Question: '''
if x->a and y-> b
then
from x->a == xy-->ay [ir2] xy-->a [ir4]
from y->b == xy-->xb [ir2] xy-->b [ir4]
therefore xy-->ab [ir5]
'''

But elmasri navathe says , x-->a and y-->b DOES NOT IMPLY xy-->ab
i am just starting with functional dependency , so could some one point out what i am missing ?
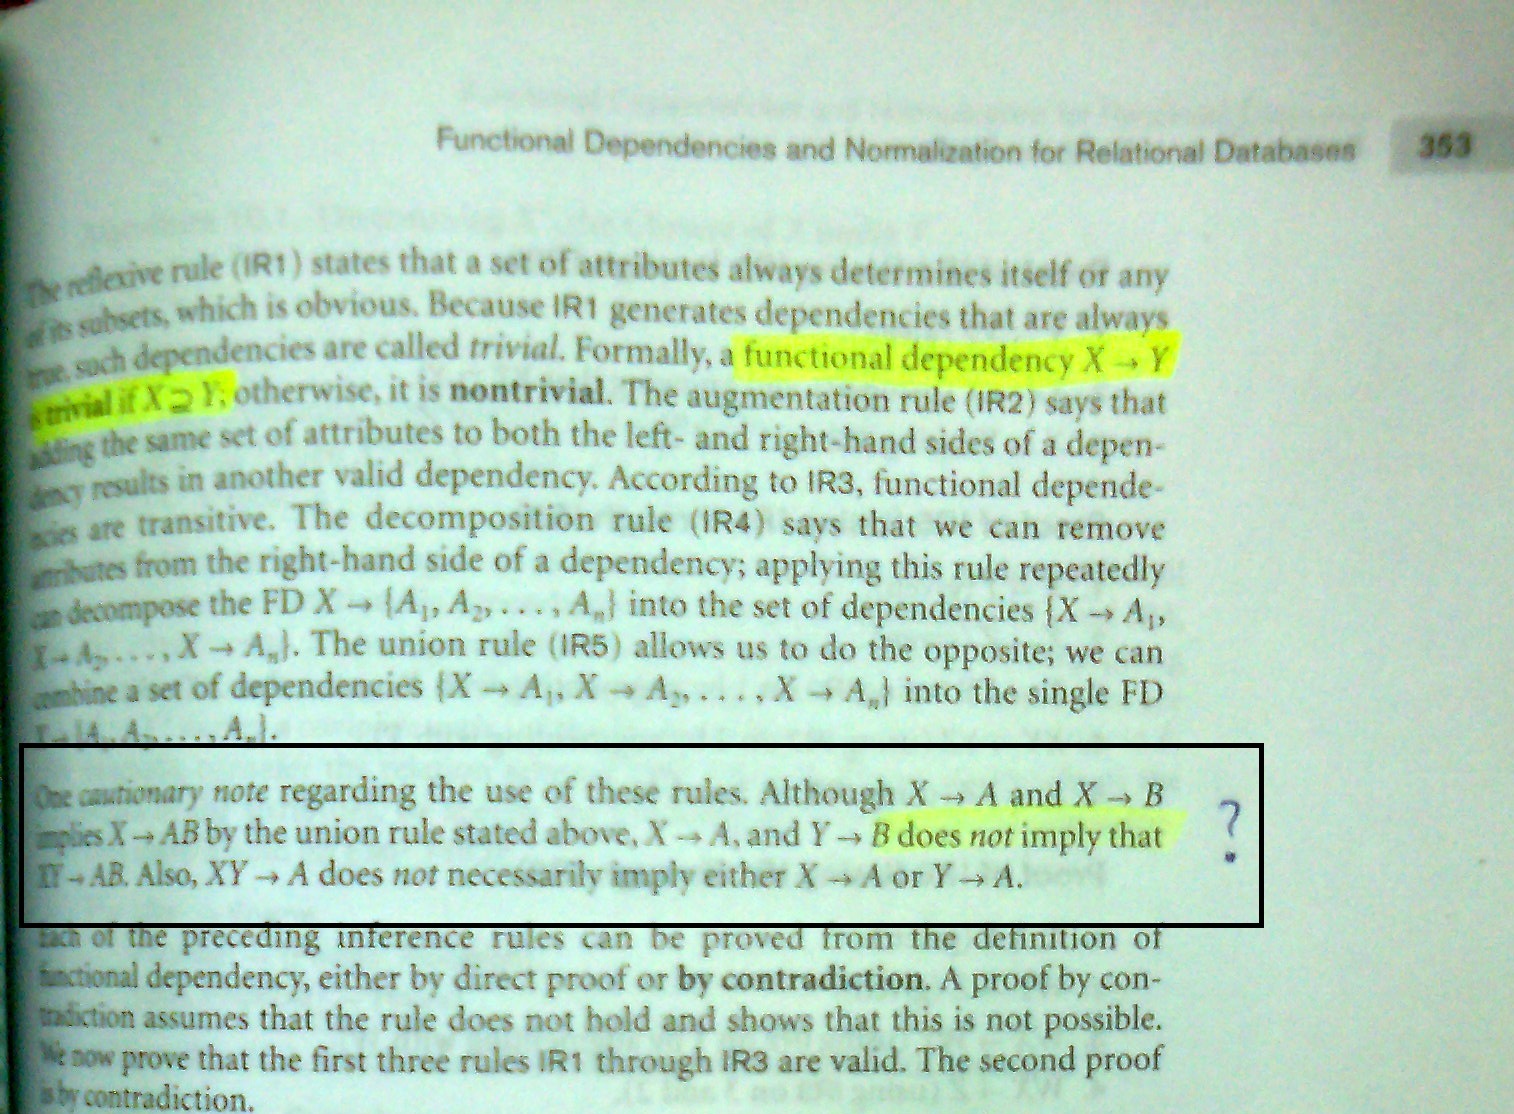
Answer: I just checked C J DATE , where in chapter 11 , page 339 it lists a rule called composition , if a->b , c->d then ac->bd , so that answers part of my query but am curious as to why it says otherwise in navathe .